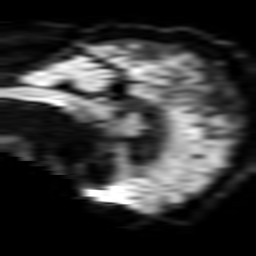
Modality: TRACE
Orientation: sagittal
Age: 35
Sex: male
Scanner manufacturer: philips
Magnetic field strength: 3 T
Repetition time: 3.074 s
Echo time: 0.076 s